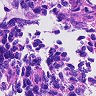
Metastatic tissue present: no